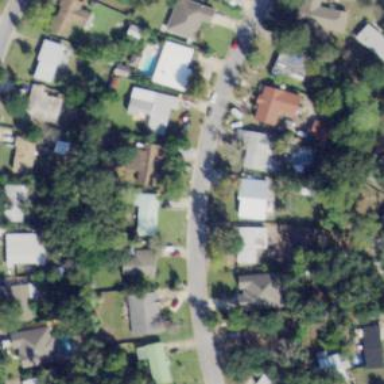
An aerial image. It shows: Residential area consisting of single-family homes.